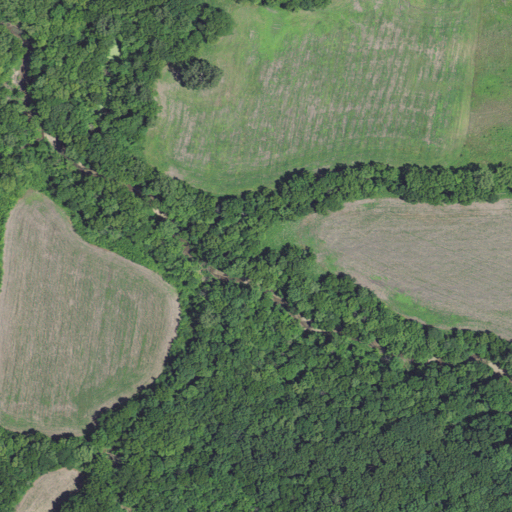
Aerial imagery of valley in Missouri named Bunch Hollow containing deciduous forest, cultivated crops, woody wetlands, pasture, and open development